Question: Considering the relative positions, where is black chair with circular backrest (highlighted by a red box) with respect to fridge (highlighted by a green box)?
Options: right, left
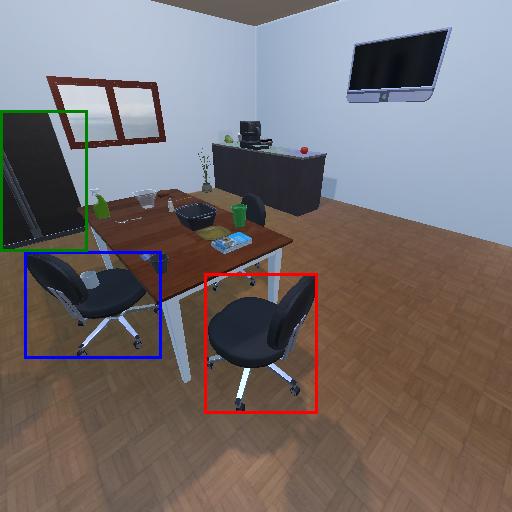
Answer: right